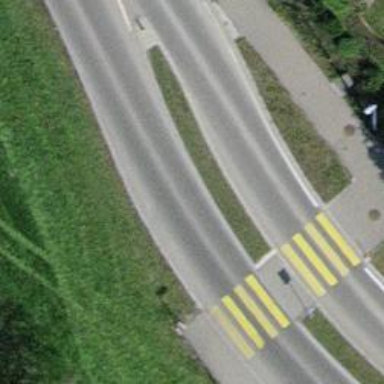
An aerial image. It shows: Tertiary road with traffic calming island.